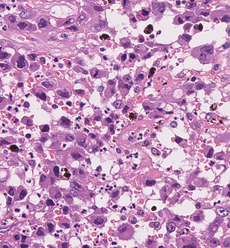
Tumor epithelial tissue: yes
Tumor-associated stroma tissue: no
Normal tissue: no